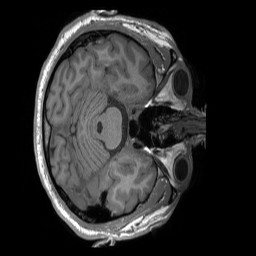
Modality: T1w
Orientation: axial
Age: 31
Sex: male